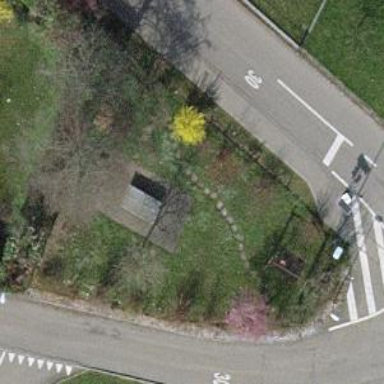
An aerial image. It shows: Park with fence surrounding it.